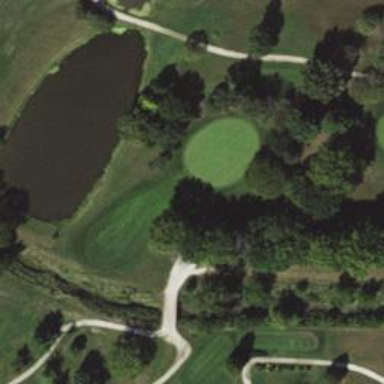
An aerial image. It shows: Grassy area designated as golf fairway.